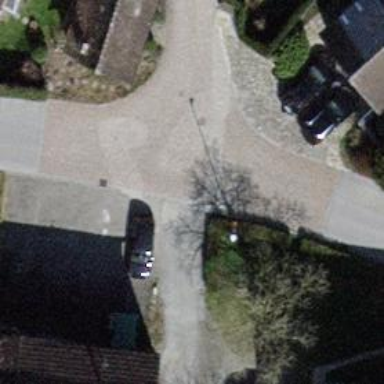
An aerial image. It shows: Asphalt road in residential area.